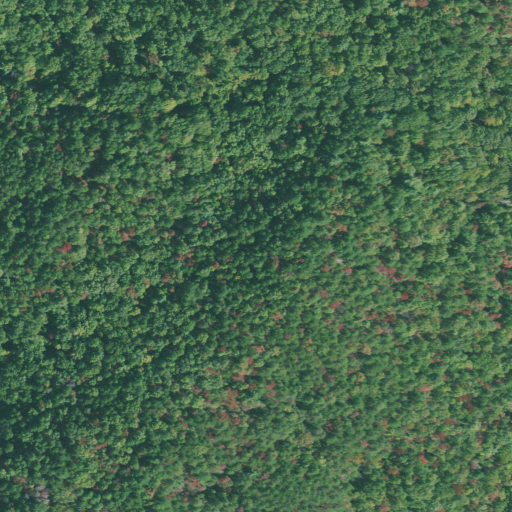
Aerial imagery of mountain in South Carolina named Double Spring Mountain containing deciduous forest, mixed forest, and evergreen forest